Question: I want to validate tow of edit text which contains numbers when I click submit button
but dose not work
here is my code
'''
alert = new AlertDialog.Builder(Map.this);
alert.setTitle("About");
alert.setMessage("You have to enter a number of Boundaries and Kilometers");
alert.setIcon(R.drawable.tick);
alert.setNegativeButton("OK", new DialogInterface.OnClickListener() {
public void onClick(DialogInterface dialog, int which) {
// Write your code here to execute after dialog closed
Toast.makeText(getApplicationContext(), "You clicked on OK", Toast.LENGTH_SHORT).show();
}
});
noOfCircles=(EditText)findViewById(R.id.boundary);
Kilometers=(EditText) findViewById(R.id.diameter);
submit.setOnClickListener(new OnClickListener(){
public void onClick(View v){
if(noOfCircles.getText().toString().equalsIgnoreCase("helloworld")||Kilometers.getText().toString().equalsIgnoreCase("helloworld")){
alert.show();
}
}
});
'''

'''
}
'''
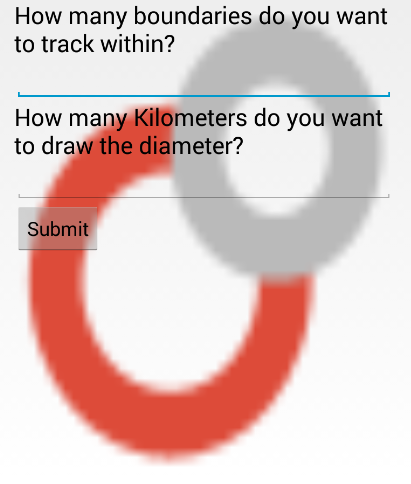
Answer: From the alert message it seem like you are trying to check that both values have been entered. If that's the case try the following code:
'''
submit.setOnClickListener(new View.OnClickListener(){
public void onClick(View v){
String circles = noOfCircles.getText().toString();
String kilometers = Kilometers.getText().toString();
if(circles.equalsIgnoreCase("") || kilometers.equalsIgnoreCase("")){
alert.setMessage("Please enter both values!");
}
else{
if(circles.equalsIgnoreCase(kilometers)){
alert.setMessage("Values are equal");
//do your own stuff here
}
}
alert.show();
}
});
'''